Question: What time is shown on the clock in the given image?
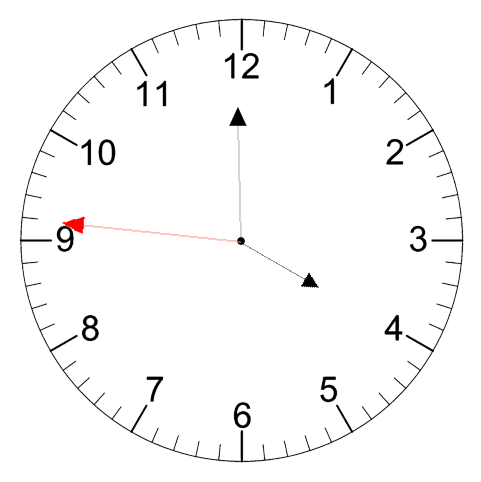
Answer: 03:59:46